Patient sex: M
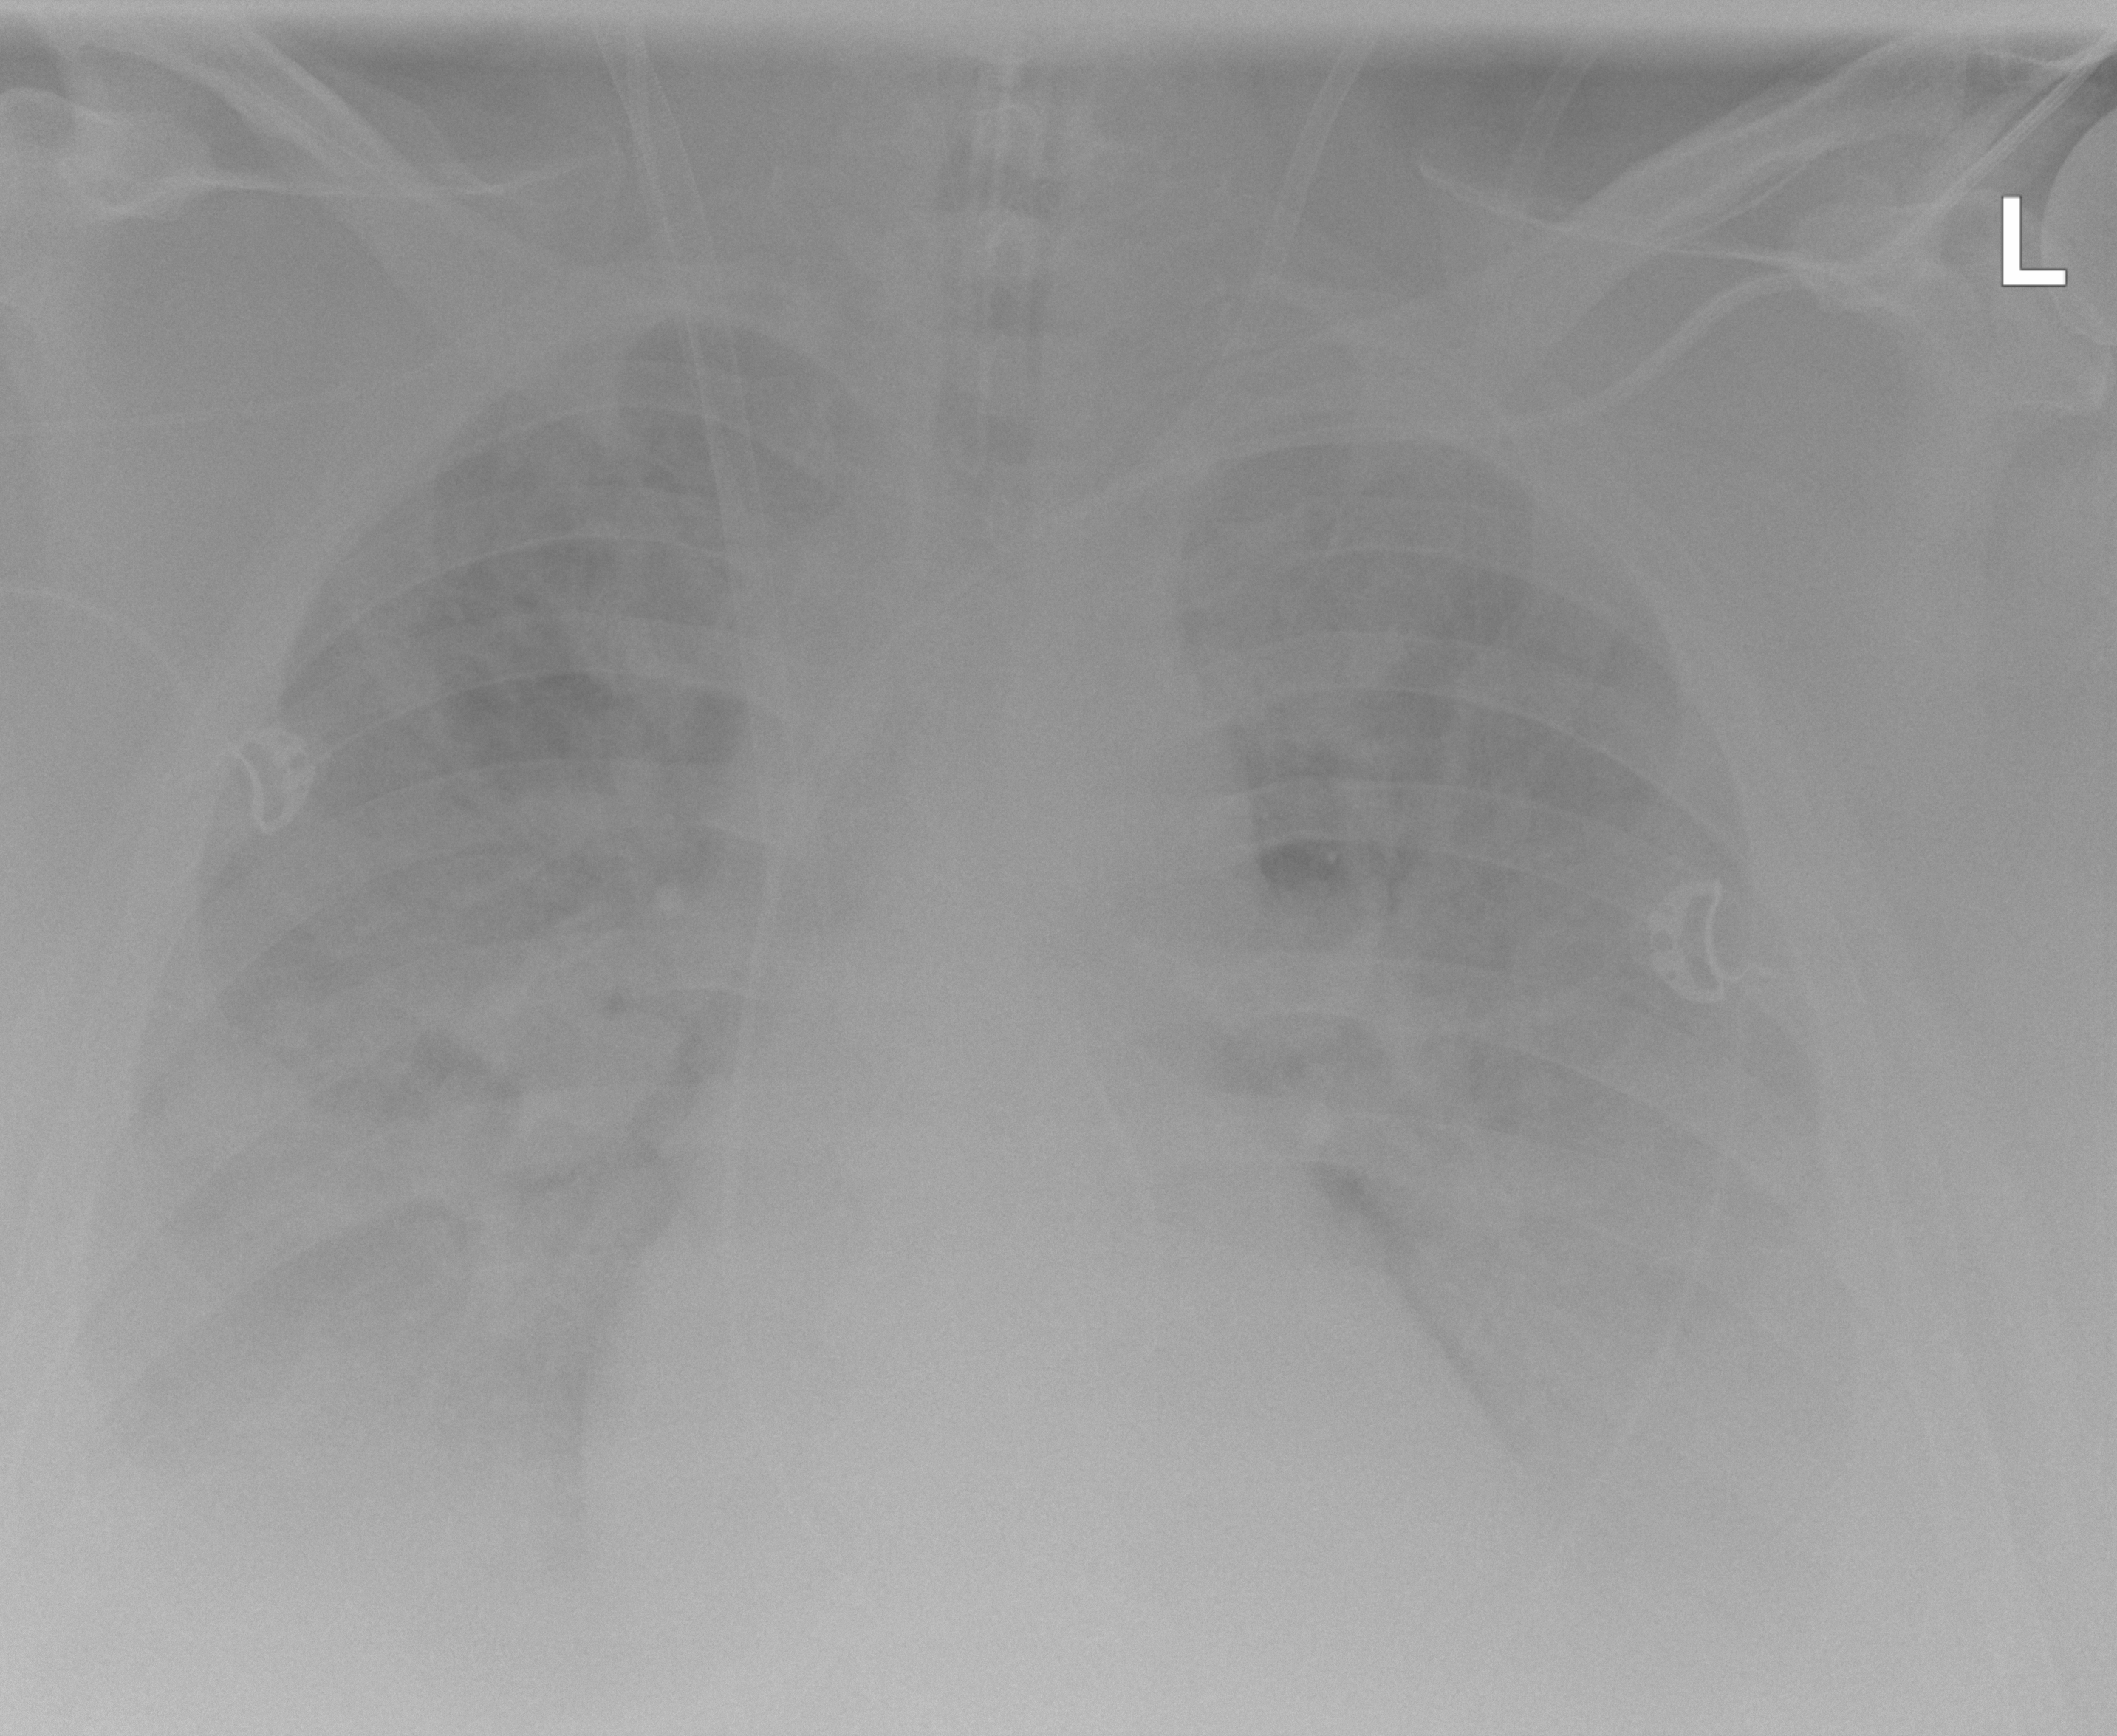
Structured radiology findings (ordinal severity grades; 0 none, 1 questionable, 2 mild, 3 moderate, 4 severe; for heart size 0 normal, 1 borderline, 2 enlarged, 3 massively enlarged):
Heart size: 0
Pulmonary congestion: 3
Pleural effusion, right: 3
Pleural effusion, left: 3
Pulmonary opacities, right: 2
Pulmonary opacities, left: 2
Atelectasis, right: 2
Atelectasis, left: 2